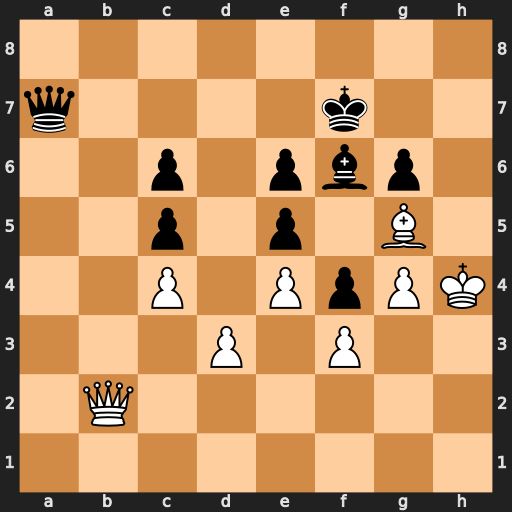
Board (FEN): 8/q4k2/2p1pbp1/2p1p1B1/2P1PpPK/3P1P2/1Q6/8
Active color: w
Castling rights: -
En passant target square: -
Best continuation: Bxf6 Kxf6 g5+ Ke7 Qxe5 Qa2 Qc7+